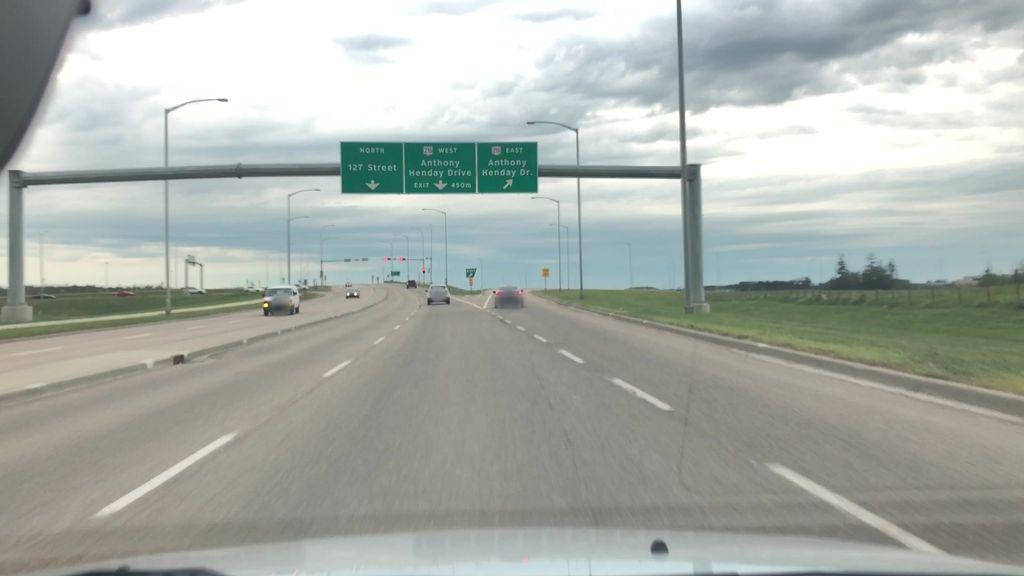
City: edmonton